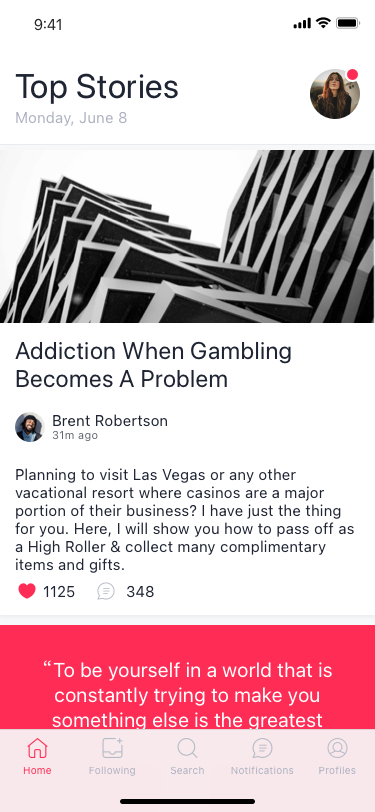
Text in this UI design:
Monday, June 8
Top Stories
Addiction When Gambling Becomes A Problem
1125
348
Planning to visit Las Vegas or any other vacational resort where casinos are a major portion of their business? I have just the thing for you. Here, I will show you how to pass off as a High Roller & collect many complimentary items and gifts.
31m ago
Brent Robertson
Read more…
“To be yourself in a world that is constantly trying to make you something else is the greatest accomplishment.”